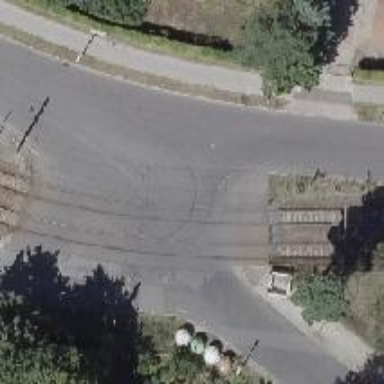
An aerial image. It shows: Tram level crossing on railway.